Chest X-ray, PA view. Patient: 58 years old, sex F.
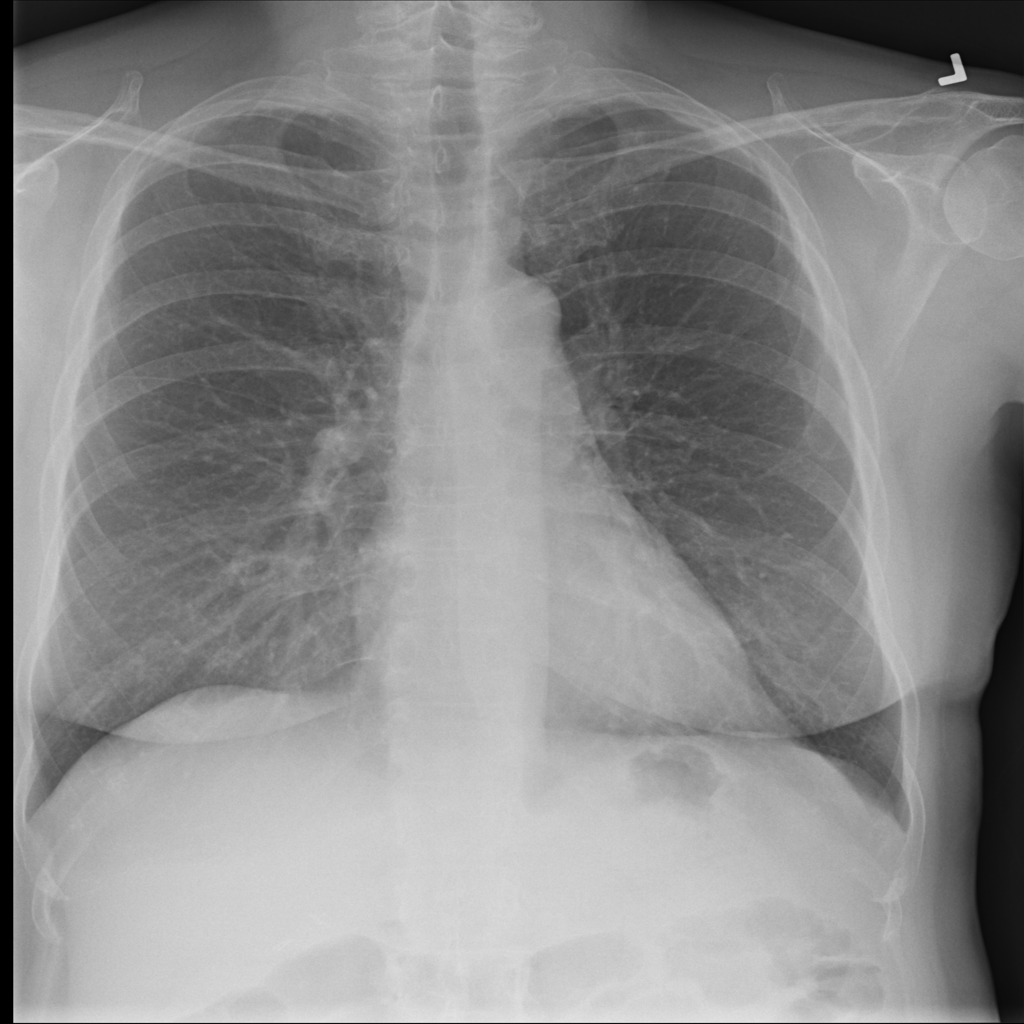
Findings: Infiltration